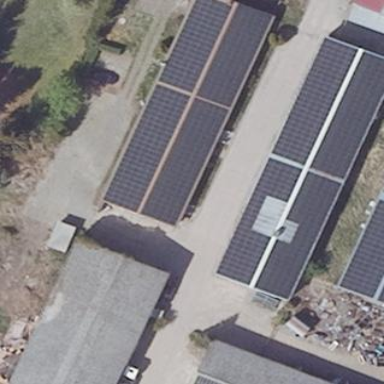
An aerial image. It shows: Building equipped with small solar photovoltaic panel for electricity generation.